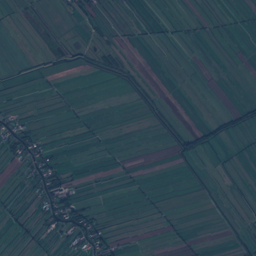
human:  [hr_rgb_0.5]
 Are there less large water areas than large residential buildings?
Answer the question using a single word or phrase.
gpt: no

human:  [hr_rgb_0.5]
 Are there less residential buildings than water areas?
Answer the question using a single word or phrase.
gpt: yes

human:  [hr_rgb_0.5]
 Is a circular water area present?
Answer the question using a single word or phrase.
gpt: no

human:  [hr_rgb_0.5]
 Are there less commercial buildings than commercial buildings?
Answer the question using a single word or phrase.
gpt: no

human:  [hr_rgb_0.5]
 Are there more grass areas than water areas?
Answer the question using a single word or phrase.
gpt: yes

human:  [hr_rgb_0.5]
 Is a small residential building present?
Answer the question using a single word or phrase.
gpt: yes

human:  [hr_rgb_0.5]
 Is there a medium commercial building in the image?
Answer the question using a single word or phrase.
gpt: no

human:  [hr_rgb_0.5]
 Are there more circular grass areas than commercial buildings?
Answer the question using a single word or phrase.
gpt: no

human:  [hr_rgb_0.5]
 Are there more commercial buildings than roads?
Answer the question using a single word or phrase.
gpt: no

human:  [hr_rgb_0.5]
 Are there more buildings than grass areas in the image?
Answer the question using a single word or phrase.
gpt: no

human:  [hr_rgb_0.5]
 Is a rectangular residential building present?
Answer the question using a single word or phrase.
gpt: yes

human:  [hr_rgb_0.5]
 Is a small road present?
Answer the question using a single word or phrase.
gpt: yes

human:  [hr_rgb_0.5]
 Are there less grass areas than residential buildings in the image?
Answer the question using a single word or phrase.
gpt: no

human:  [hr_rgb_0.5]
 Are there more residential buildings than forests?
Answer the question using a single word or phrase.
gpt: yes

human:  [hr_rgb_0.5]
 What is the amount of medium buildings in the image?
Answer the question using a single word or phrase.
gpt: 1

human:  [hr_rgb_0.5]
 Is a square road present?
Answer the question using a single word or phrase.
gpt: no

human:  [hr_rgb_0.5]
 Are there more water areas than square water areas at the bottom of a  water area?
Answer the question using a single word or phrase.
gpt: yes

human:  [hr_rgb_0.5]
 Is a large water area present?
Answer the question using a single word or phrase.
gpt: yes

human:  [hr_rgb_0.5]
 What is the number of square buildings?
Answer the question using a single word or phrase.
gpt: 5

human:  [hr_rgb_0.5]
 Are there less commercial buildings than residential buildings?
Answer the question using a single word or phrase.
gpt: yes

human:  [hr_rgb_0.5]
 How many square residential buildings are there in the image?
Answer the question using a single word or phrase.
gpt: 5

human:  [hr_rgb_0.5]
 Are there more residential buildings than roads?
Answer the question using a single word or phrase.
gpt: yes

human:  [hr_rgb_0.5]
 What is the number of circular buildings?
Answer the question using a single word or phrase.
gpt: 5

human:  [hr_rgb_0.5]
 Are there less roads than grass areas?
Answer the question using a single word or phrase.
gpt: yes

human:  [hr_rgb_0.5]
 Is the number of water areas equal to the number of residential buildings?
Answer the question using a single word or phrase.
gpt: no

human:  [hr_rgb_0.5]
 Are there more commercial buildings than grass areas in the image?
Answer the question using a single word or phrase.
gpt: no

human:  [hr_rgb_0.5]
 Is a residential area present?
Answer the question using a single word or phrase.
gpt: yes

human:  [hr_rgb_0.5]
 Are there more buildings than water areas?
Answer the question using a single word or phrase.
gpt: no

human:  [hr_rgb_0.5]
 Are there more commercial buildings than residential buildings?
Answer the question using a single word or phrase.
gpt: no

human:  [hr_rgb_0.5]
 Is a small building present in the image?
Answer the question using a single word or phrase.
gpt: yes

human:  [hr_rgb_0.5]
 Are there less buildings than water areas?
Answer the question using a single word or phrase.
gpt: yes

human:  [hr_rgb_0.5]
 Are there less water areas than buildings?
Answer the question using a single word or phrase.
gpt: no

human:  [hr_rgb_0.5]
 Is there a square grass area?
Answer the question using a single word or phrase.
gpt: no

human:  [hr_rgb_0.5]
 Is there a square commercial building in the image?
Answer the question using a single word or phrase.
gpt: no

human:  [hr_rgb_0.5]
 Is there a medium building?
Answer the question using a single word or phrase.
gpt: yes

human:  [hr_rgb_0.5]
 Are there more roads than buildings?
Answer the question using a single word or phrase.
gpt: no

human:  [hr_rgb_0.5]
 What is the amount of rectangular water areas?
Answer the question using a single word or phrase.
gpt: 97